Question: I want to add an Android launcher shortcut to open a link with it. Something like this images
This is possible? And if is possible, how can I make it?

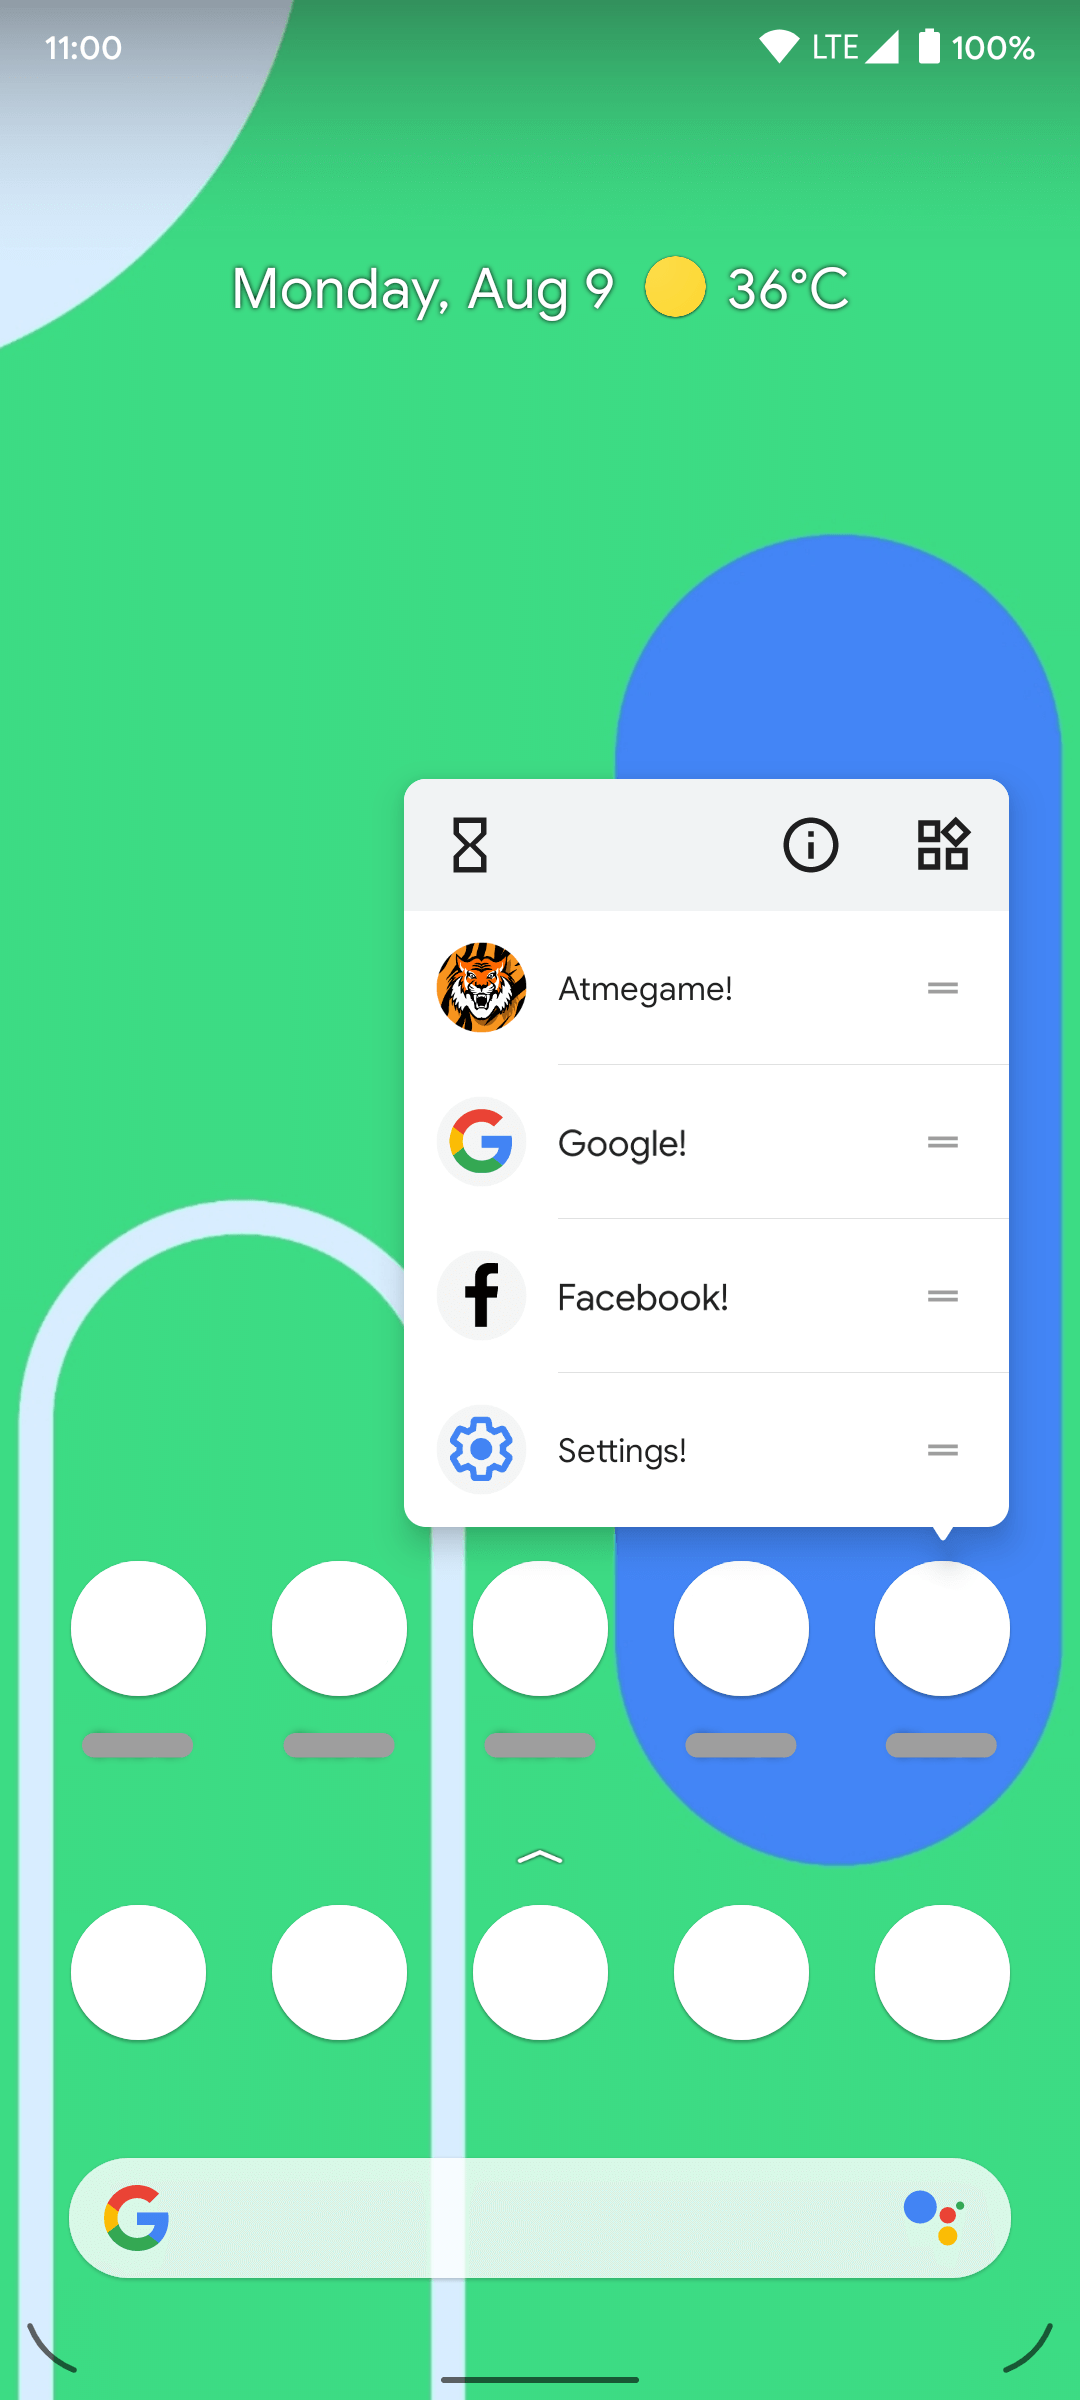
Answer: > An example of creating a dynamic shortcut and associating it with your
app appears in the following code snippet:
'''
ShortcutInfo shortcut = new ShortcutInfoCompat.Builder(context, "id1")
.setShortLabel("Website")
.setLongLabel("Open the website")
.setIcon(Icon.createWithResource(context, R.drawable.icon_website))
.setIntent(new Intent(Intent.ACTION_VIEW,
Uri.parse("https://www.mysite.example.com/")))
.build();
ShortcutManagerCompat.pushDynamicShortcut(context, shortcut);
'''
<URL>